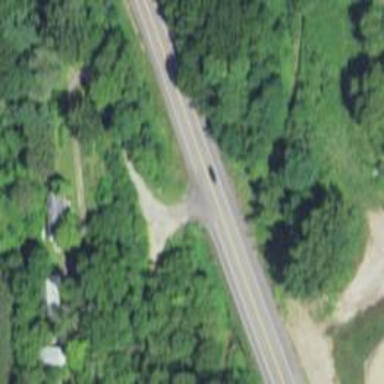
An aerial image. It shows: Asphalt road classified as trunk highway.